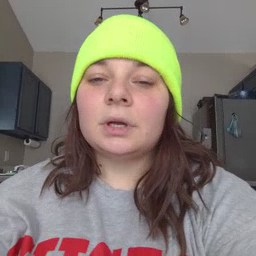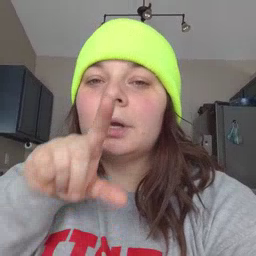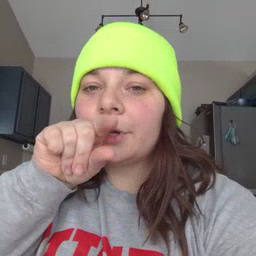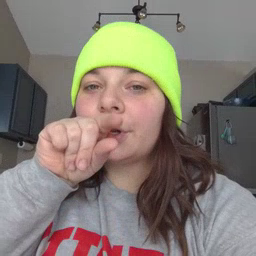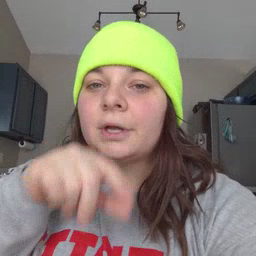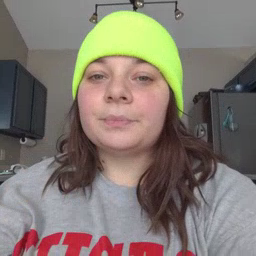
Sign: bird